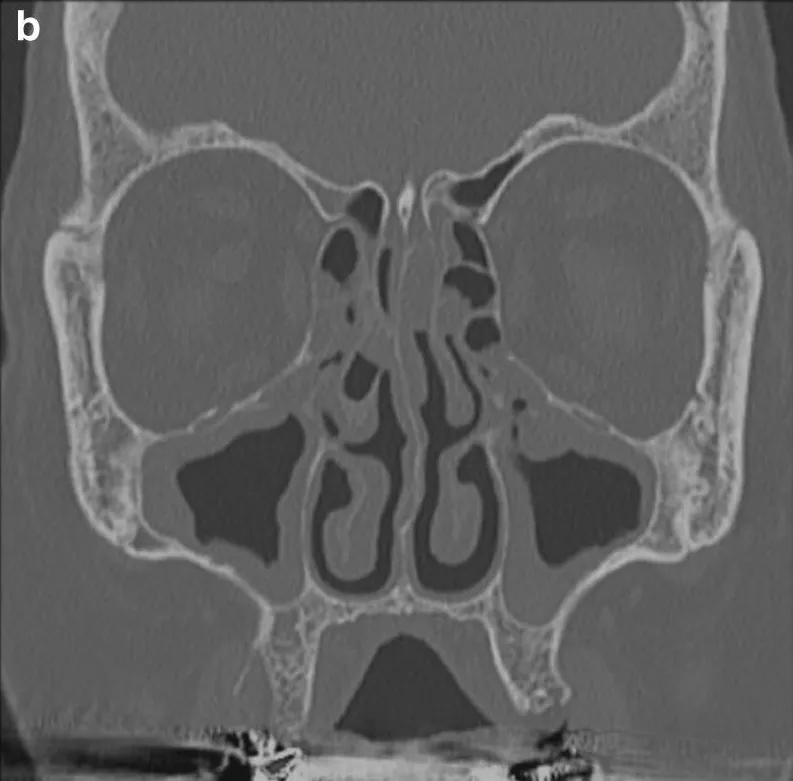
At T1: visible improvement of both maxillary sinuses, with almost complete patency of the nasal cavities and the ethmoid.
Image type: radiology (ct)